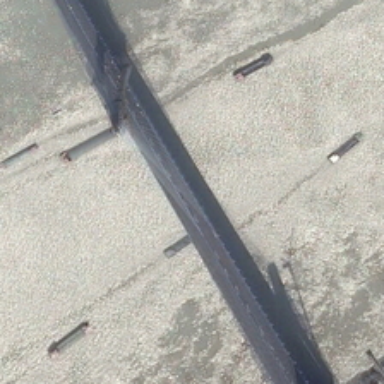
A bridge with two towers is over a brightly shining yellow river with ships .